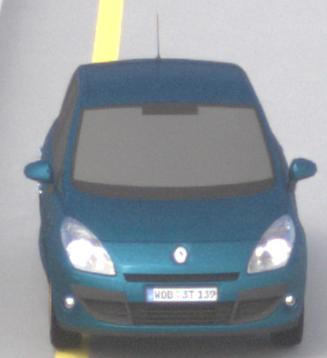
Make: Renault
Model: Scénic 1.6 16V 110
Detailed model: Scénic (III)
Model produced from: 2009/06
Model produced until: 2010/08
Doors: 5
Color: blue
Road condition: dry road
Daytime: midday
Contrast: medium contrast